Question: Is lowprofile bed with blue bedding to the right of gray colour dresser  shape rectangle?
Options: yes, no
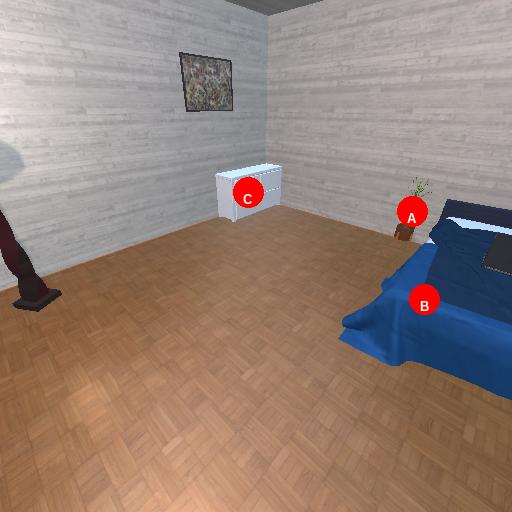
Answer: yes